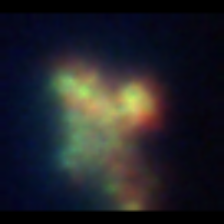
Taxon: Unknown_detritus
Group: Unknown